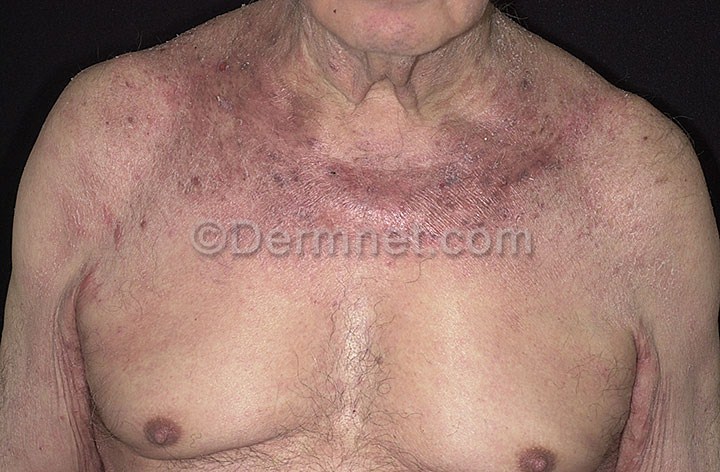
Disease: Eczema Photos